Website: lowes
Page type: stored-credit-cards
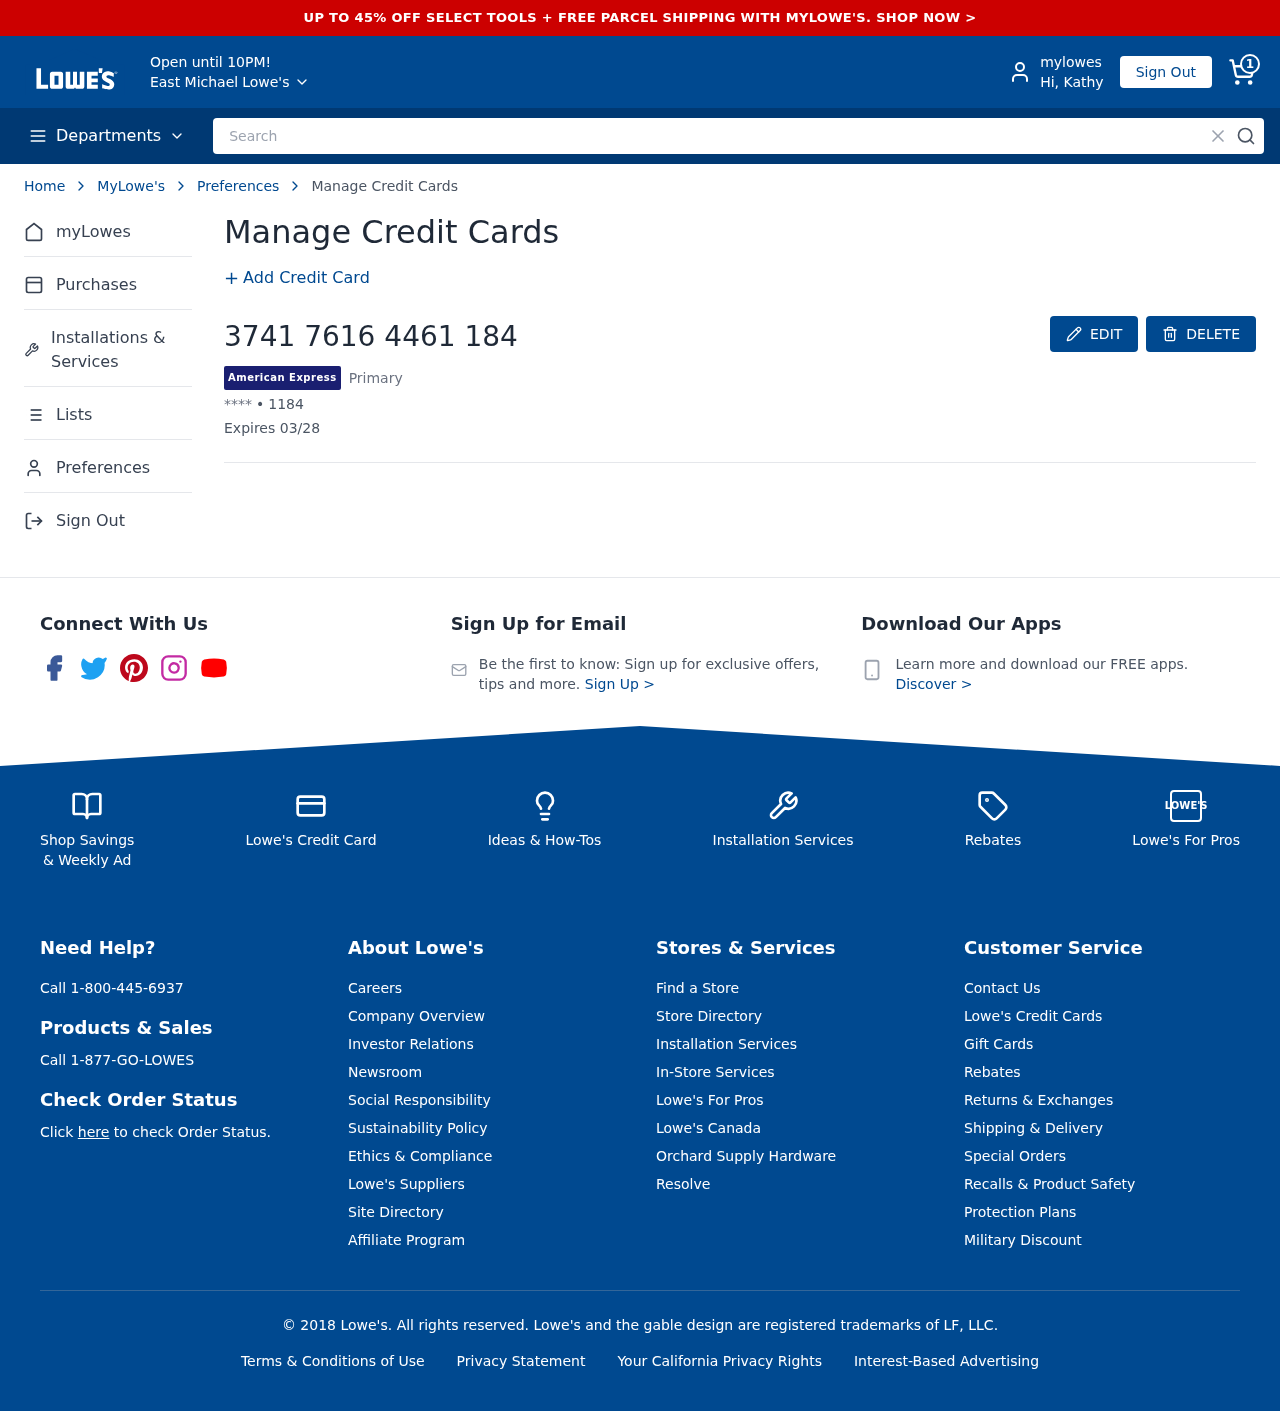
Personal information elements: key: PII_CARD_EXPIRY
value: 03/28
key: PII_CARD_LAST4
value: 1184
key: PII_CARD_NUMBER
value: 3741 7616 4461 184
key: PII_CARD_TYPE
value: American Express
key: PII_CITY
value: East Michael
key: PII_FIRSTNAME
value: Kathy
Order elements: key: ORDER_NUM_ITEMS
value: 1
Search elements: key: HEADER_SEARCH
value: Search